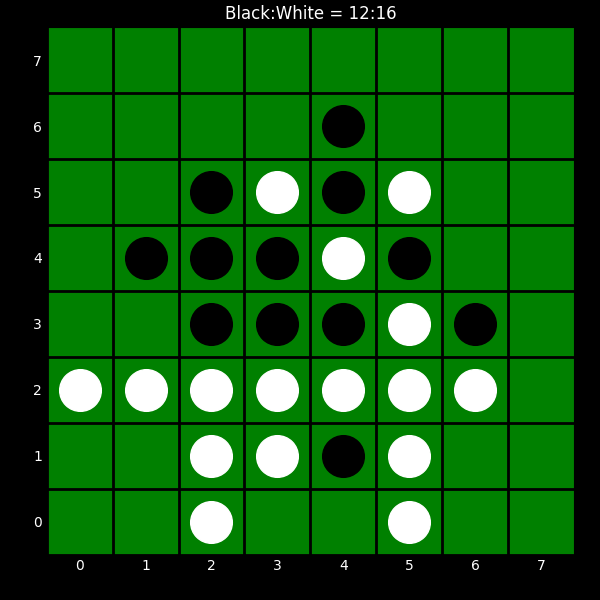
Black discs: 12
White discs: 16